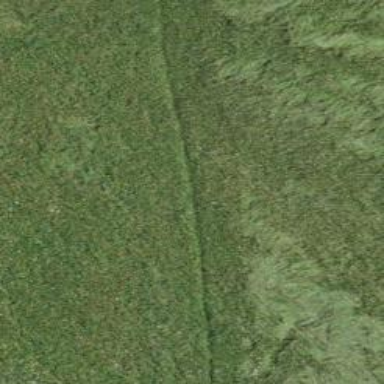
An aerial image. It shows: Grass path.